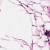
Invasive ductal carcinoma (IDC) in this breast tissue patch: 0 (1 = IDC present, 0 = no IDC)